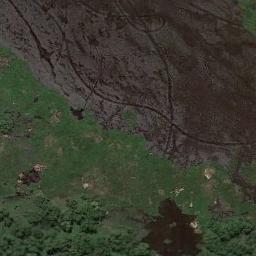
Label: wetland